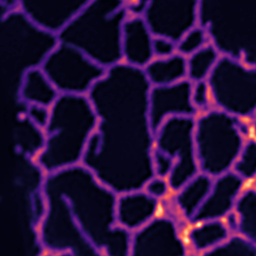
Label: Super-resolution ER image